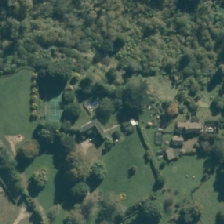
Land cover: urban_build_up